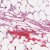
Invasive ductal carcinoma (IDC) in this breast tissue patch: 0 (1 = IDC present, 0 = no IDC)